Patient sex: M
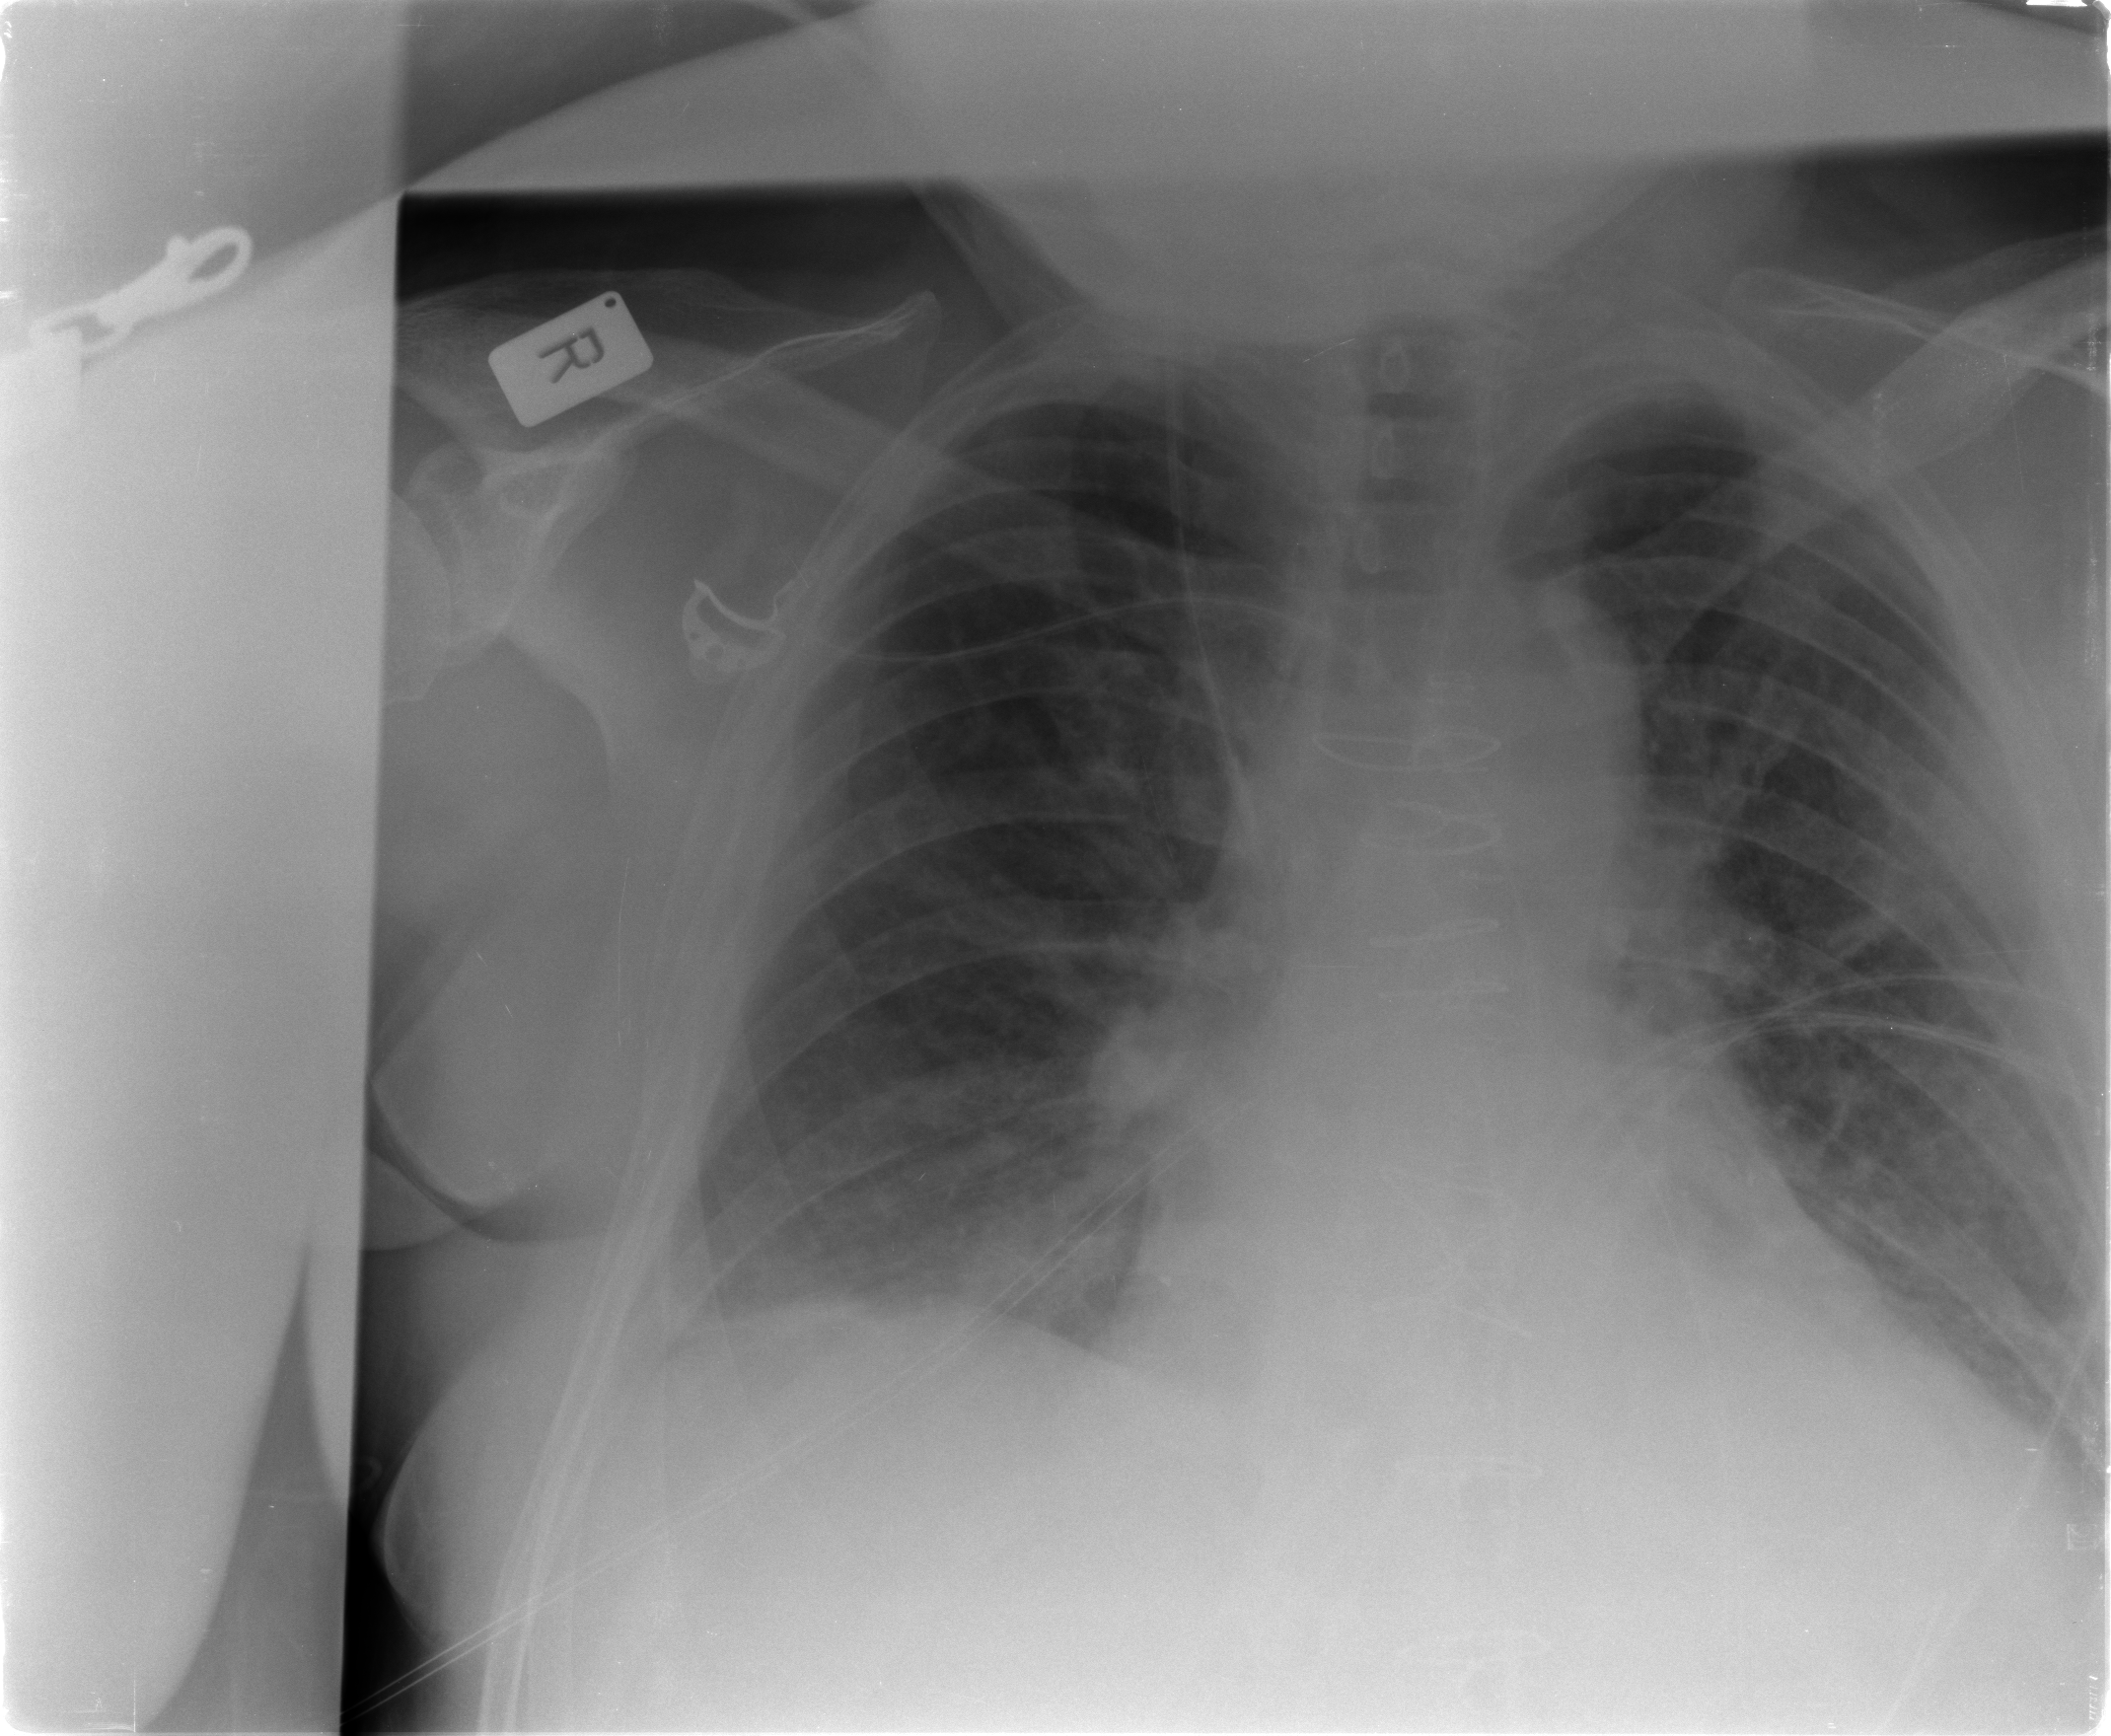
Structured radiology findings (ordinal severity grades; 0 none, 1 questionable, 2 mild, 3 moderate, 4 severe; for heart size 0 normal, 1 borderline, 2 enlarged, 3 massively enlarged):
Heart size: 1
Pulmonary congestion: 2
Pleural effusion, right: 1
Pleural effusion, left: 1
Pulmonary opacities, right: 1
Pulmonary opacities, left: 1
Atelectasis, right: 2
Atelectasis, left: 2